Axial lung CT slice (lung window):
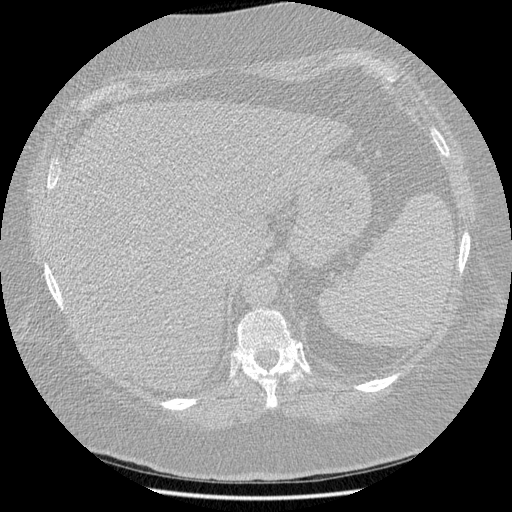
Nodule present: no